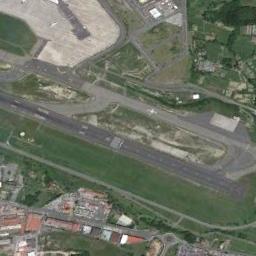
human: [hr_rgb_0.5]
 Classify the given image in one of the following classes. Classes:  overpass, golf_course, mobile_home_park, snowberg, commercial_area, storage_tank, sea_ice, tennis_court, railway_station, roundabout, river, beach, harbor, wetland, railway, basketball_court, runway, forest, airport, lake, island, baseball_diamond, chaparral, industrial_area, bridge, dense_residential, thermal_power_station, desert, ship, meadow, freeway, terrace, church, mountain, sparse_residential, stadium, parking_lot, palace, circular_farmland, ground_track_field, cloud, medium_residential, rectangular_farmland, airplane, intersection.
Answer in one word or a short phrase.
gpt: airport